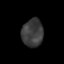
Tissue: lung
Cell type: Endothelial cells
Senescence score: 0.2403
Nuclear area (px): 583
Mean DAPI intensity: 59.599